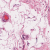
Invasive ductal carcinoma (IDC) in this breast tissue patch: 0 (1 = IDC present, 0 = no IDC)